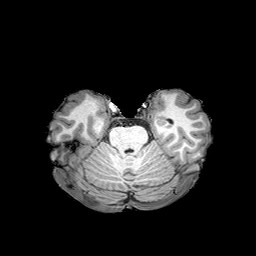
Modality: T1w
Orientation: coronal
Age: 19
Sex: female
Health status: healthy